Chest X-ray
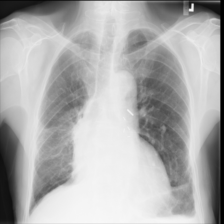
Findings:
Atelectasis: negative
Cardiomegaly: negative
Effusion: negative
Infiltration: negative
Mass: negative
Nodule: negative
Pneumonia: negative
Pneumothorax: negative
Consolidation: negative
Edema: negative
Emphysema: negative
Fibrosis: negative
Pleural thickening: negative
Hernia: negative